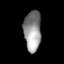
Tissue: lung
Cell type: Endothelial cells
Senescence score: 0.5699
Nuclear area (px): 687
Mean DAPI intensity: 144.665